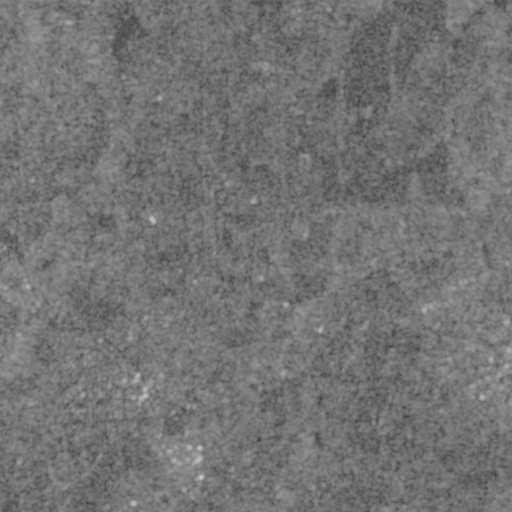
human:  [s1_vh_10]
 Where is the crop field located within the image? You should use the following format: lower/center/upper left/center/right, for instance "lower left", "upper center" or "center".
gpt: The crop field is located in the lower right of the image.
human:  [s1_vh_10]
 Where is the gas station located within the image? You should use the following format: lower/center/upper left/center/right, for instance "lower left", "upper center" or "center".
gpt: The gas station is located in the lower left of the image.
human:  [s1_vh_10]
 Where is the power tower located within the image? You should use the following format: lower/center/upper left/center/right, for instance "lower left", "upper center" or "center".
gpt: The power tower is located in the upper right of the image.
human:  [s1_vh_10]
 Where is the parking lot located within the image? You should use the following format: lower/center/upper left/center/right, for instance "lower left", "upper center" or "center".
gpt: There is no parking lot in the image.

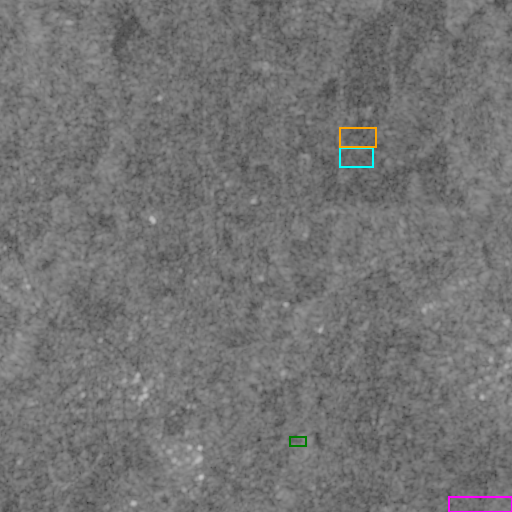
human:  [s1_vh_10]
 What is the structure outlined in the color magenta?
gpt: The structure outlined in magenta is a crop field.
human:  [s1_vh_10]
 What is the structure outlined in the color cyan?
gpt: The structure outlined in cyan is a park.
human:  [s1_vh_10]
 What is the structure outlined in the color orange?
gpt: The structure outlined in orange is a parking lot.
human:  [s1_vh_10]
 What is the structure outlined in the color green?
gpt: The structure outlined in green is a building.
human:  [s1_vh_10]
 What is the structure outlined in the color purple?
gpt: There is no purple outline.